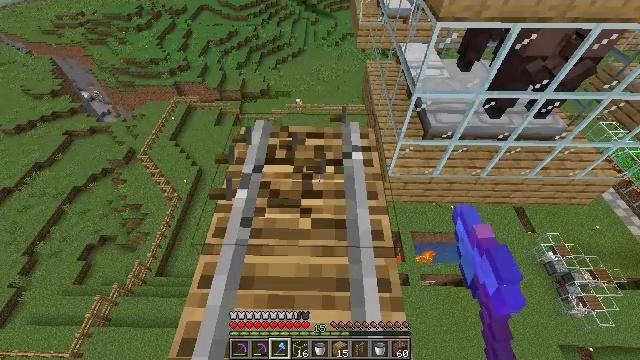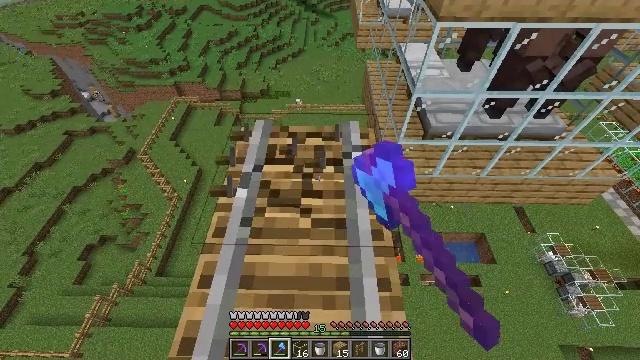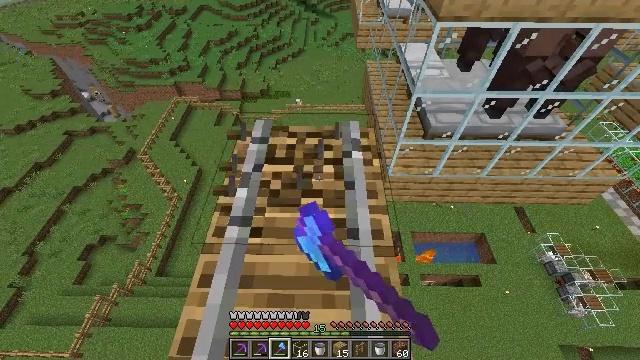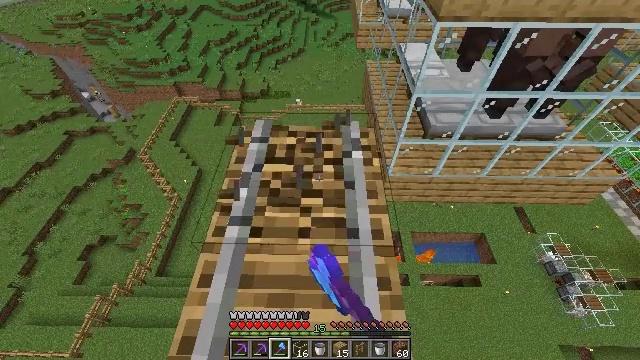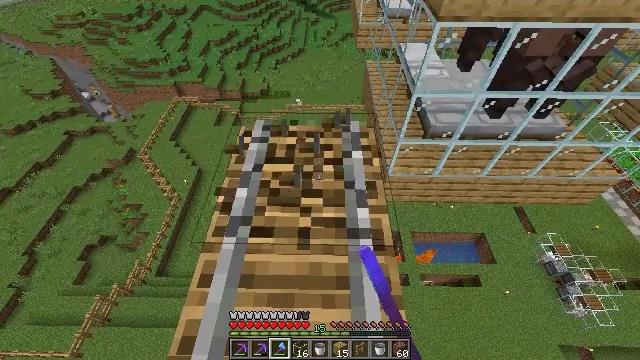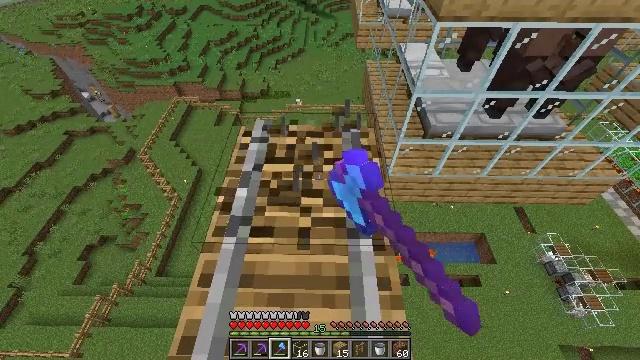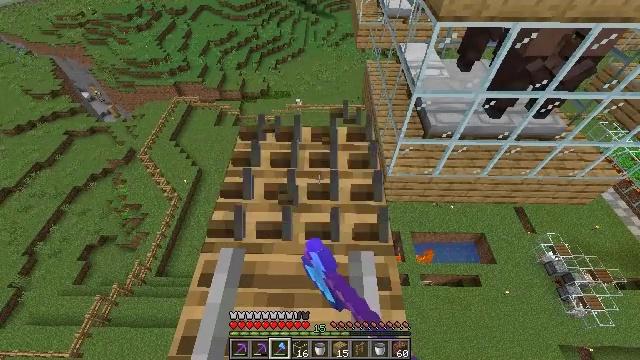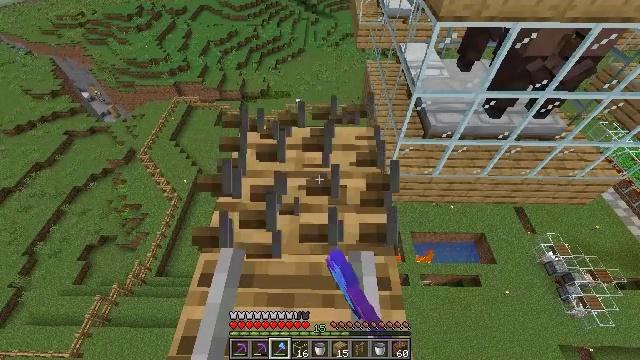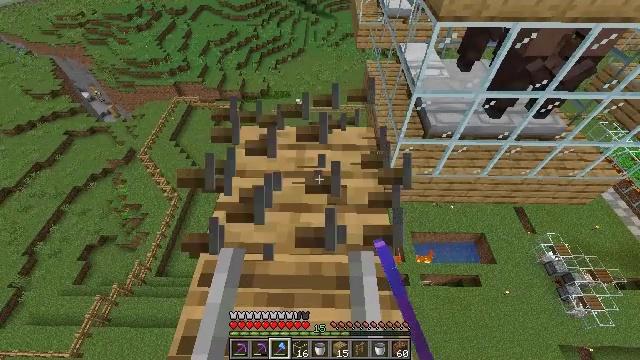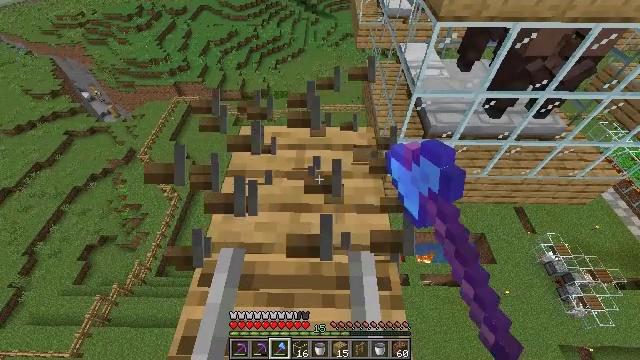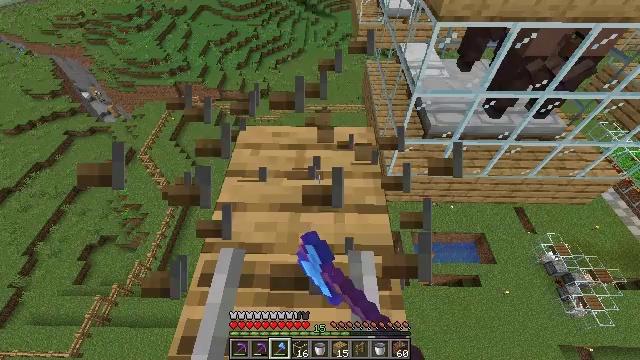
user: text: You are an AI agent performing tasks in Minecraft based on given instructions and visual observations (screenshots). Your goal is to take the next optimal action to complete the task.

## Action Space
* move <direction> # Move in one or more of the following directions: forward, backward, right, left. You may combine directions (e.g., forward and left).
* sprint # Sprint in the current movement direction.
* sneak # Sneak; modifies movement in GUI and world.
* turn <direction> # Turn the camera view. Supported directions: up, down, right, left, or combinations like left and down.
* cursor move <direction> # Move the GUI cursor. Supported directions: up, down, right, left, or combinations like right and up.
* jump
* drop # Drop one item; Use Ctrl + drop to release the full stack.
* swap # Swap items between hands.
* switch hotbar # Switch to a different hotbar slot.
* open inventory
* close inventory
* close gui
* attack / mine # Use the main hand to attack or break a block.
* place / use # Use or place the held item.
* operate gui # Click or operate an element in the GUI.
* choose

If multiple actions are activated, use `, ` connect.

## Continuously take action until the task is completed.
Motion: motion action
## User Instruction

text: Pick up the rail by attacking it.
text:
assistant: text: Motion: sneak, attack / mine
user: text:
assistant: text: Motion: sneak, attack / mine
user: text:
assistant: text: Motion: sneak, attack / mine
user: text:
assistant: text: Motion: sneak, attack / mine
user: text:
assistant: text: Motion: sneak, attack / mine
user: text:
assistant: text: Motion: sneak, attack / mine
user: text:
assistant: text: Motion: sneak, attack / mine
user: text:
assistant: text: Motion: sneak, attack / mine
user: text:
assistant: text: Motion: sneak, attack / mine
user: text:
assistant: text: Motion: sneak, attack / mine
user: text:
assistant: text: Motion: sneak, attack / mine